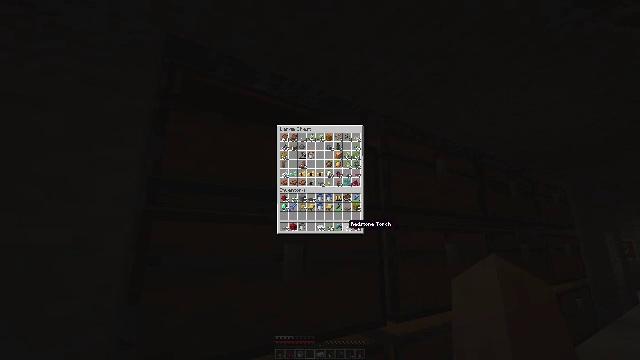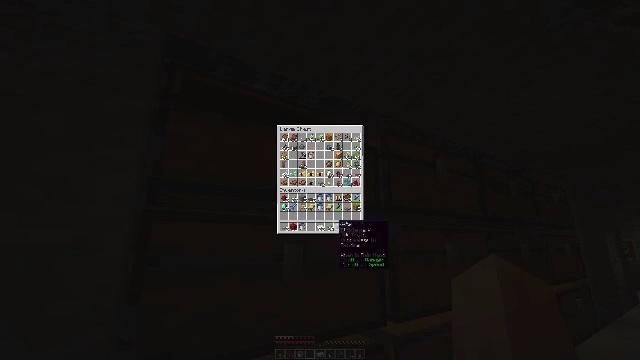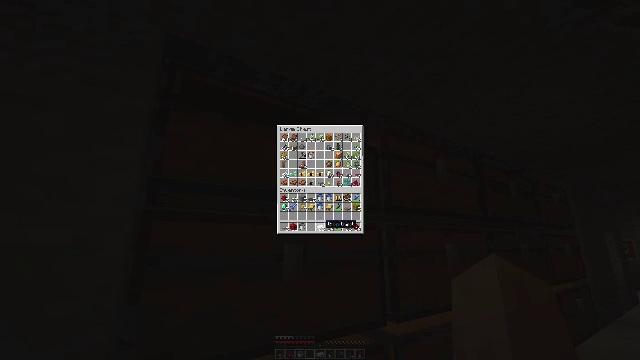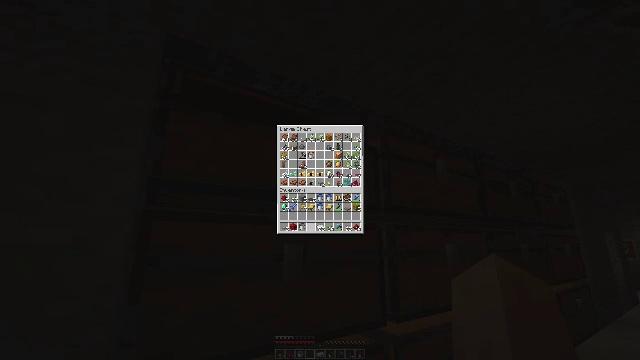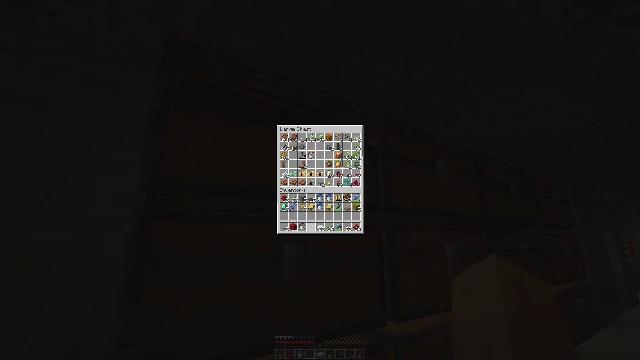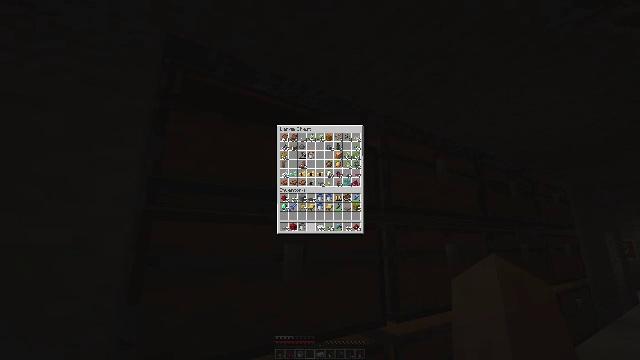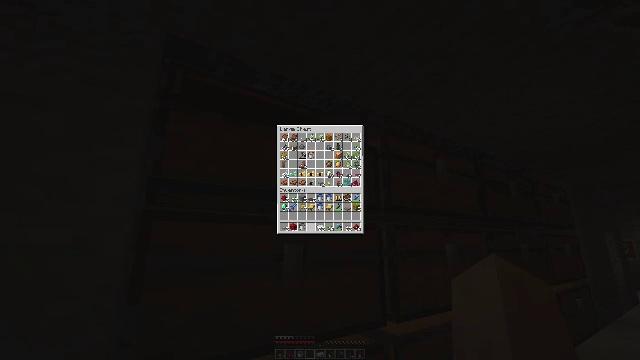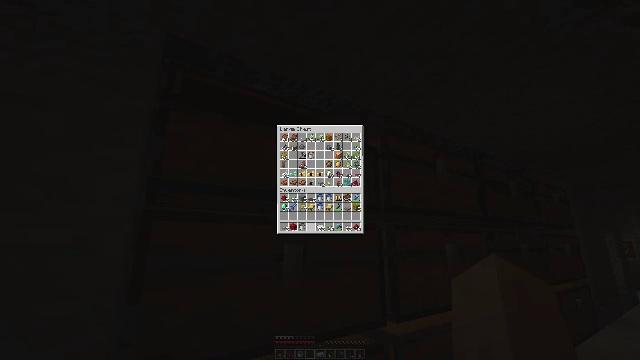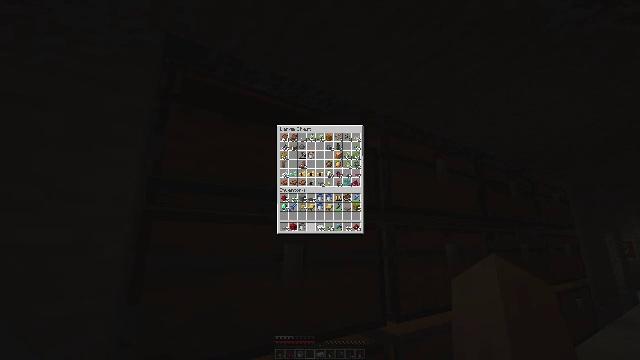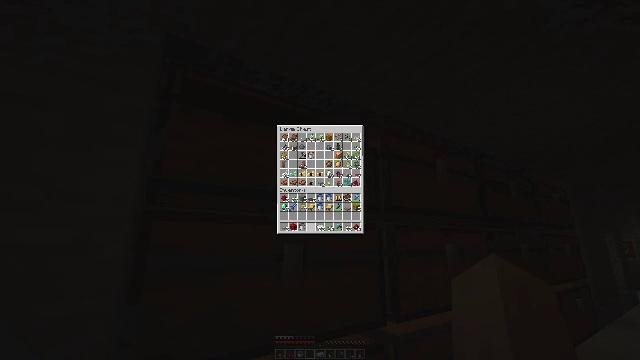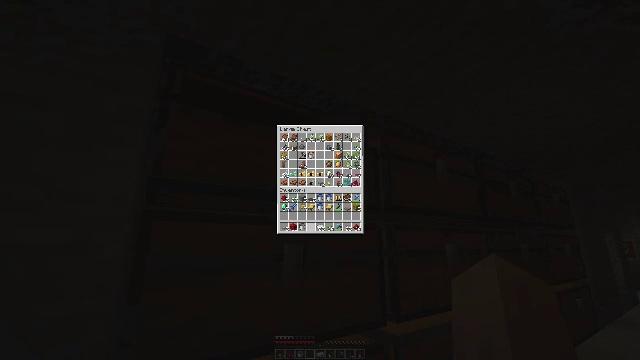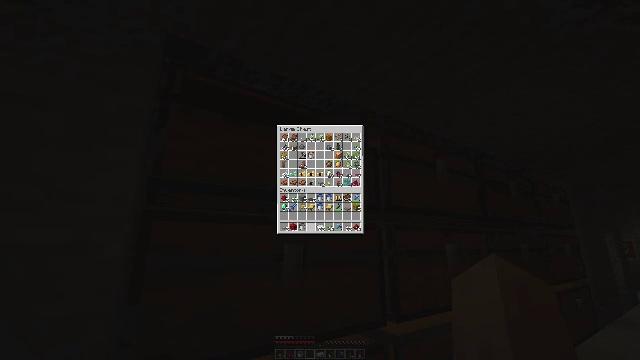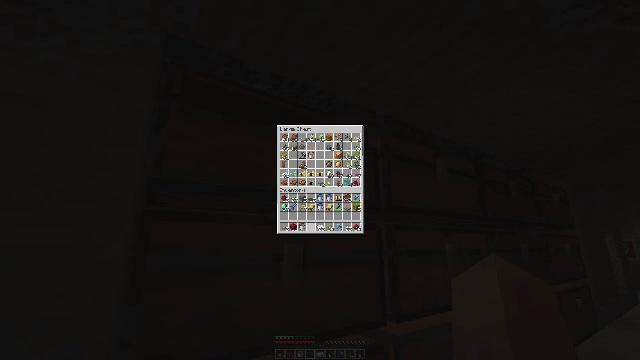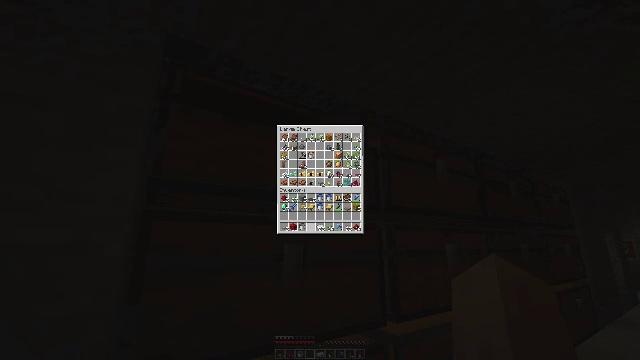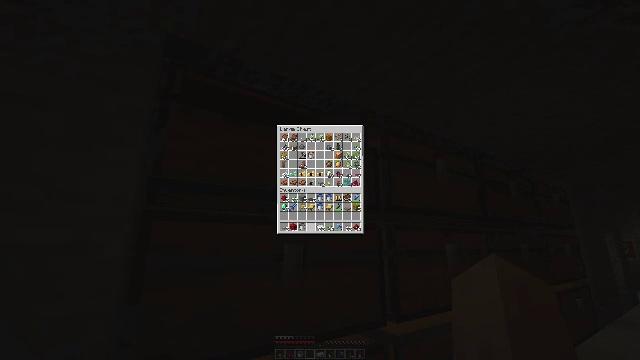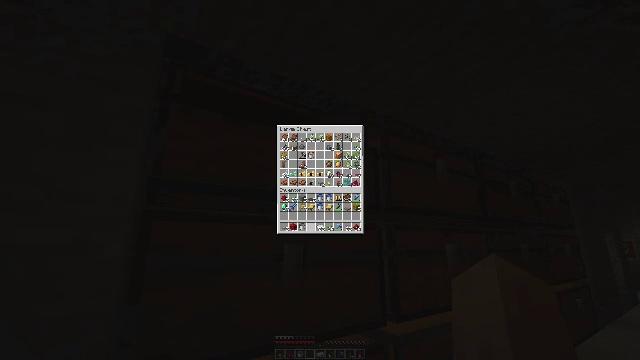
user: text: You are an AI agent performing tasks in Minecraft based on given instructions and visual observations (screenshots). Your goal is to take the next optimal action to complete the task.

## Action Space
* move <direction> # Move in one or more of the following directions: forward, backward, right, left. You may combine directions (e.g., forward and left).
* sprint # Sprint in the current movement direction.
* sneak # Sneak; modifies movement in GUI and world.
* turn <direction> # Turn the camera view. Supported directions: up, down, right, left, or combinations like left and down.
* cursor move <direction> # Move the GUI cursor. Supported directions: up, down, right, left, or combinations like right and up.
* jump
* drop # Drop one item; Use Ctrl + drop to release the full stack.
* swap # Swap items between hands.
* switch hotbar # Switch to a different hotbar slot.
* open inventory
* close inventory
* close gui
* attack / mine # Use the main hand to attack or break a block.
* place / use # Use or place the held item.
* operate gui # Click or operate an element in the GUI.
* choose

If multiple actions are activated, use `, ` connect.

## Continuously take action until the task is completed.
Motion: motion action
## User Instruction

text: Remove an iron ingot from the inventory.
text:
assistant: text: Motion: sneak, turn left
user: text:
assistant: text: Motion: sneak, turn left
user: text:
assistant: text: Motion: sneak, turn left
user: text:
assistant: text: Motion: sneak
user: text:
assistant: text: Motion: sneak
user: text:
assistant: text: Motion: sneak
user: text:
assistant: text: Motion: sneak
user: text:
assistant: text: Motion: sneak
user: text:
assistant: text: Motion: sneak
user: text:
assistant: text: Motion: sneak
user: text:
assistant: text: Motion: sneak
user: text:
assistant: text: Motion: sneak
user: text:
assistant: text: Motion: sneak
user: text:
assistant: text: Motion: sneak
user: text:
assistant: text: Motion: sneak
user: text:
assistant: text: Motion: sneak
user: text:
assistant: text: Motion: sneak
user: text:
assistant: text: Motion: sneak
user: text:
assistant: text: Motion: sneak
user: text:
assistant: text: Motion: sneak
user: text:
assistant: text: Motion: sneak
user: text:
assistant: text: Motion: sneak, turn left
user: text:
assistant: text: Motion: sneak, turn left
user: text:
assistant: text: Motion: sneak
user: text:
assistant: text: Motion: sneak
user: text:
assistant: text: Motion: sneak
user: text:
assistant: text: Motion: sneak
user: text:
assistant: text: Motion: sneak
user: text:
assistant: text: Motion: sneak
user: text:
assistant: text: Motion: sneak